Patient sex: F
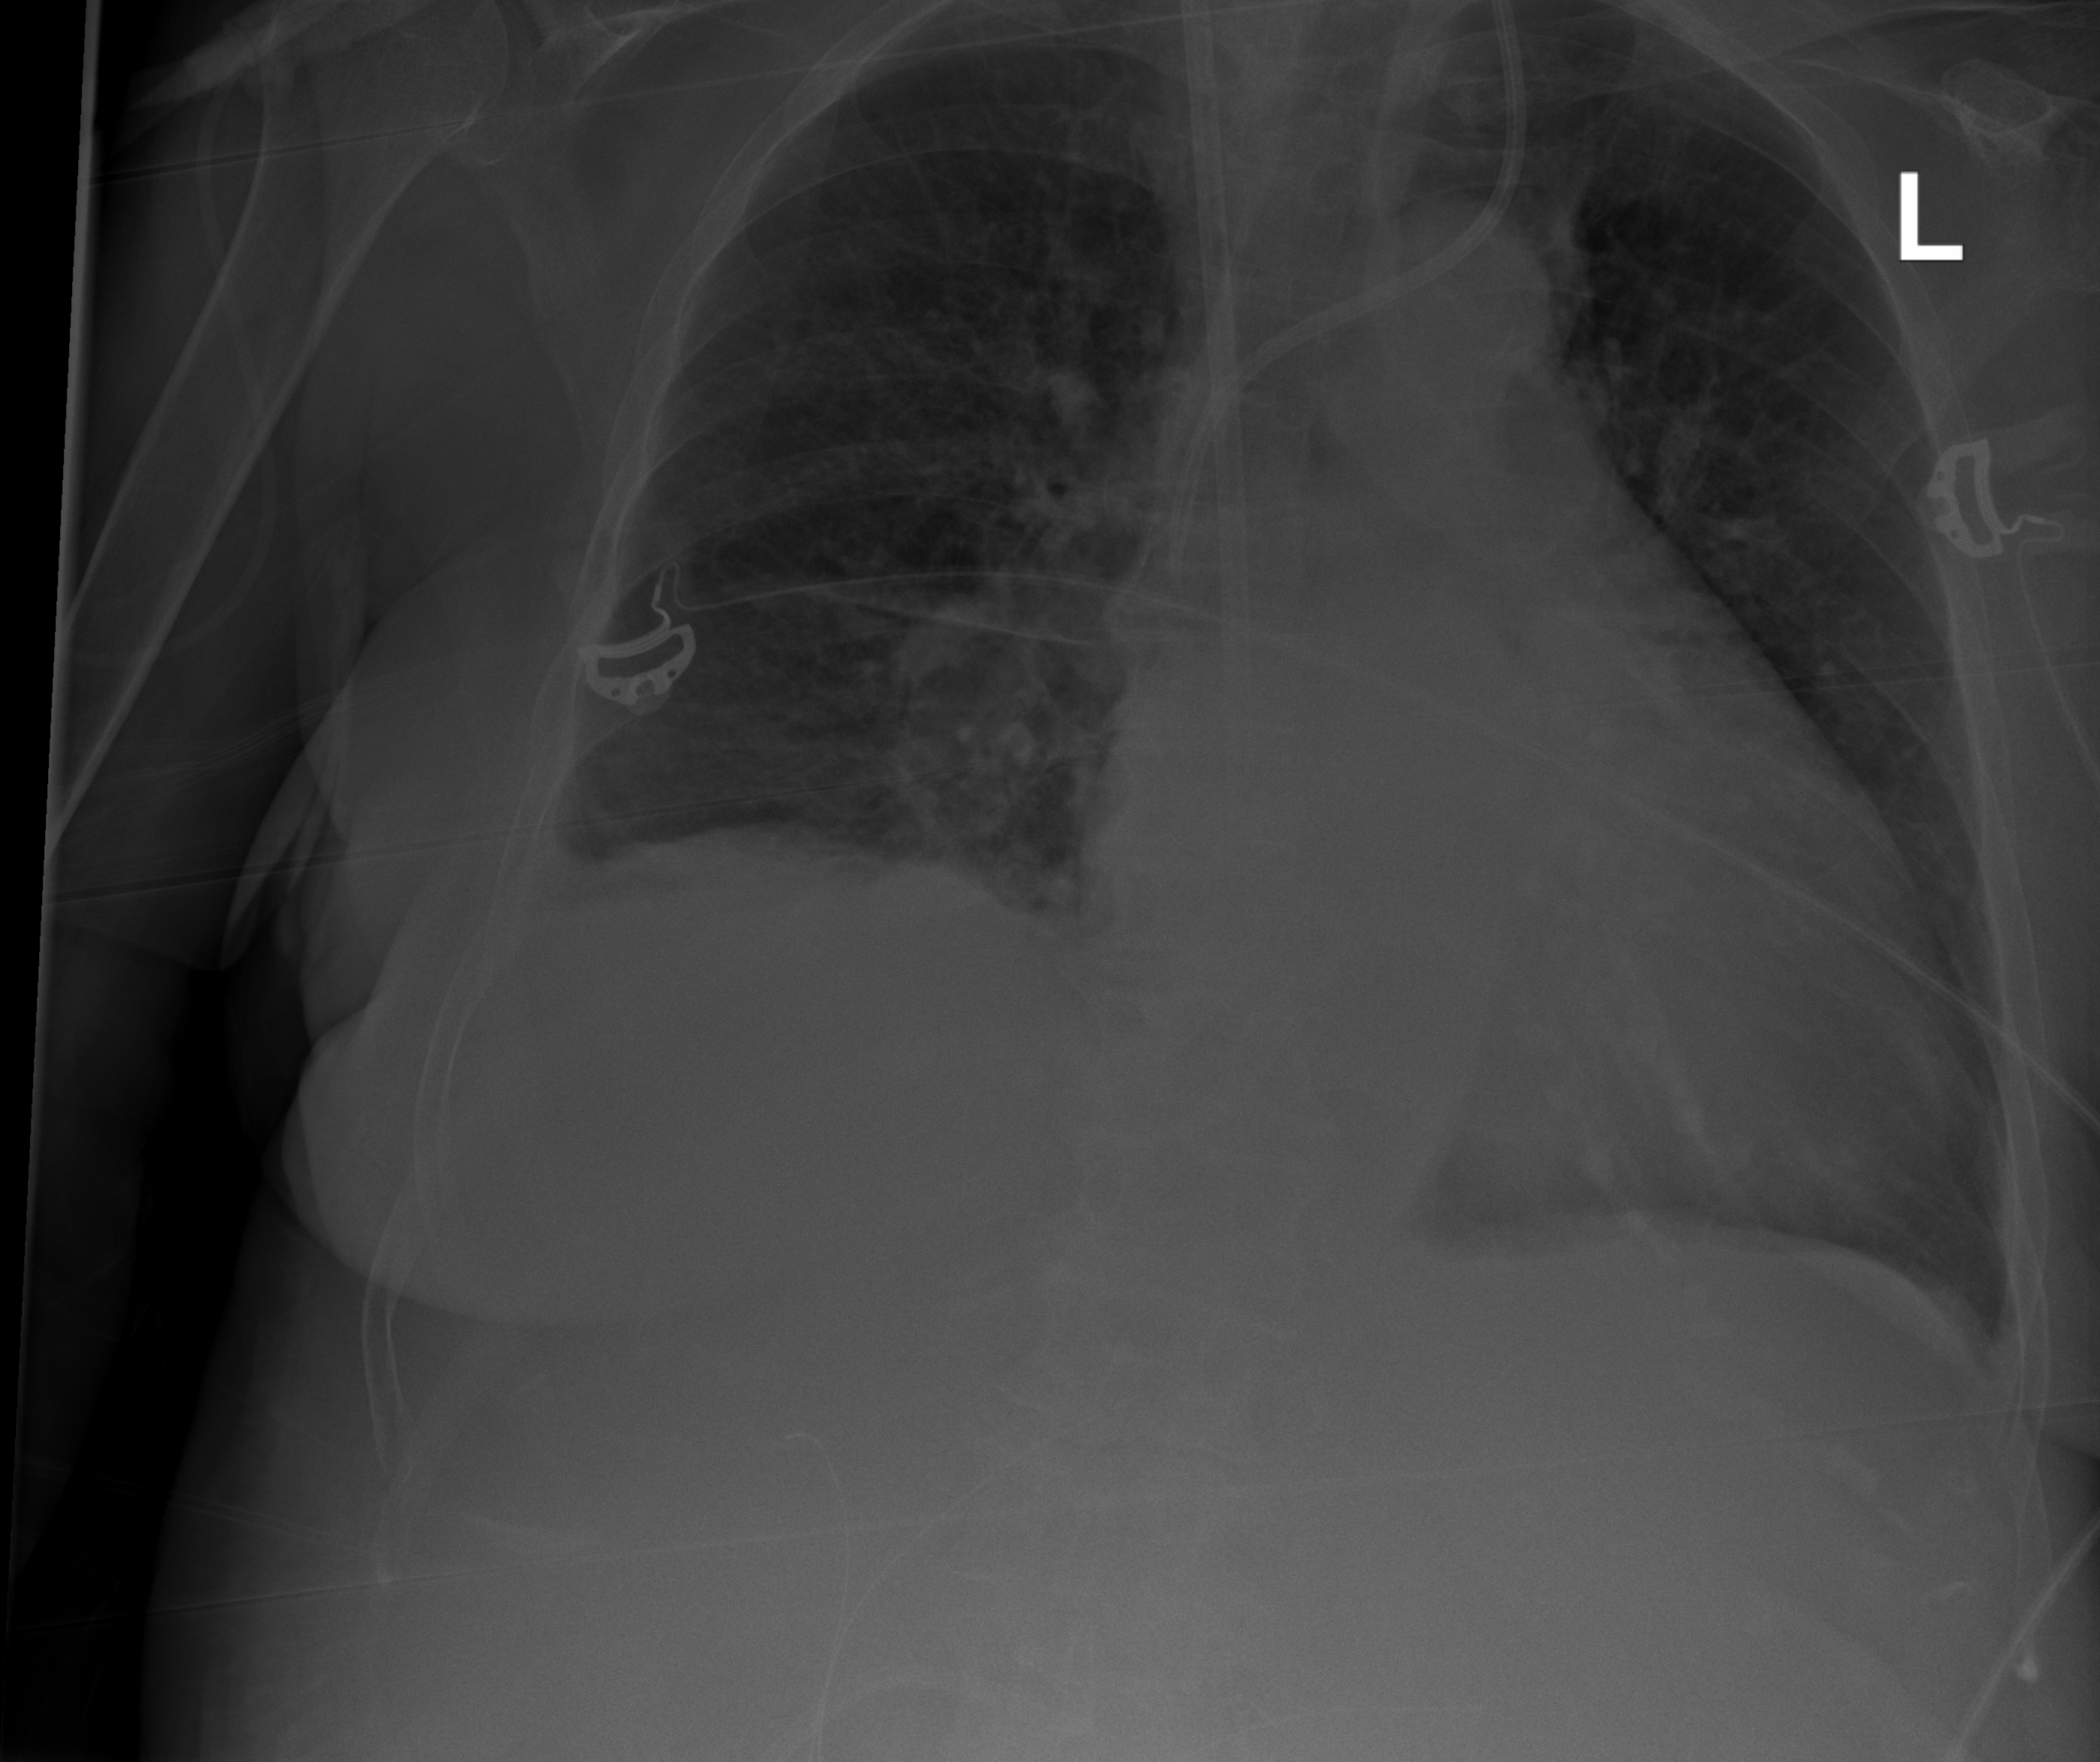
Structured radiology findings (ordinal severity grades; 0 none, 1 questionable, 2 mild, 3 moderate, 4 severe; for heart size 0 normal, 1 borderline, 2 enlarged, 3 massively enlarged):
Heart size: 2
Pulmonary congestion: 0
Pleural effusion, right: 2
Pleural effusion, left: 0
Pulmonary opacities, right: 0
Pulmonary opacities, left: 0
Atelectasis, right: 2
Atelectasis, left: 0